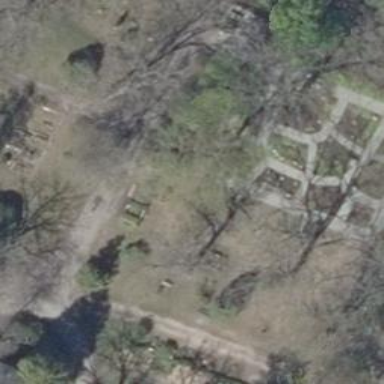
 featuring historic tomb with tombstone."